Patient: sex M, age 32
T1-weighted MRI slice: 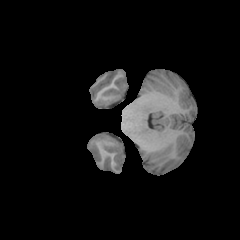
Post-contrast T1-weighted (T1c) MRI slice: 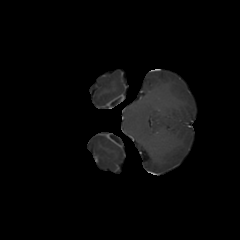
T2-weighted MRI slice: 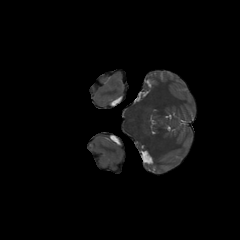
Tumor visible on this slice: no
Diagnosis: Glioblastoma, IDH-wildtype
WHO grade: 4